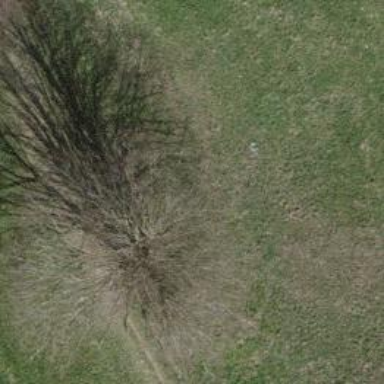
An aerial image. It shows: Broadleaved tree with lush foliage.